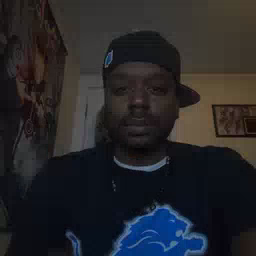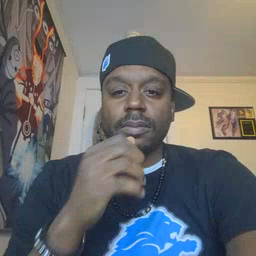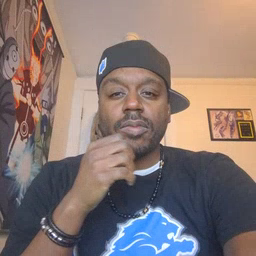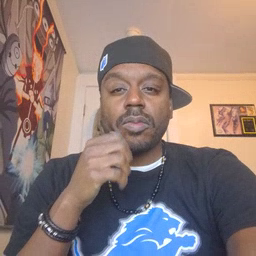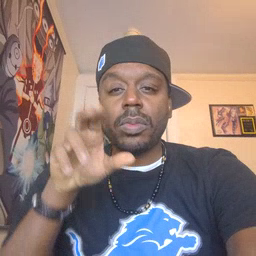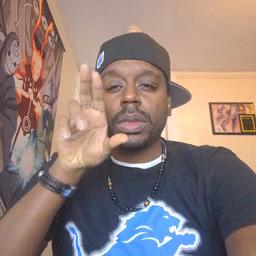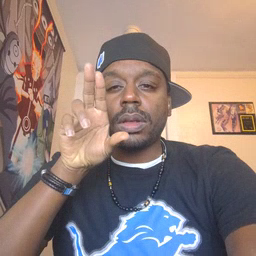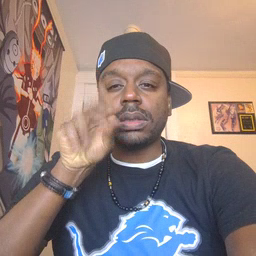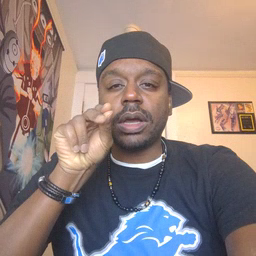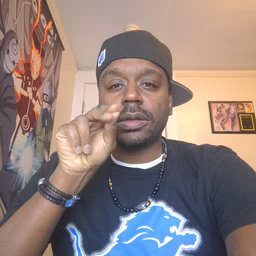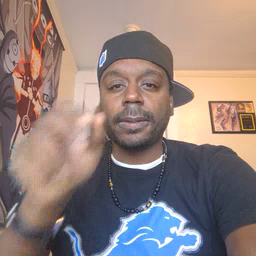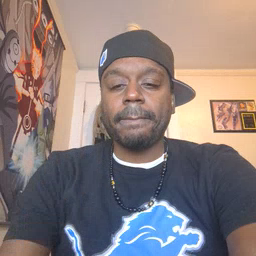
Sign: duck